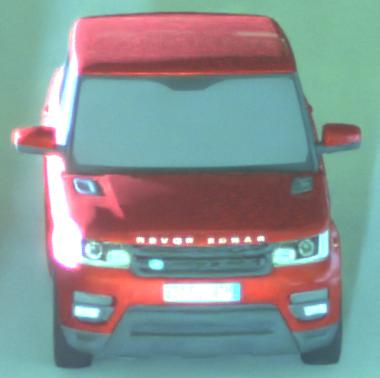
Make: Land Rover
Model: Range Rover Sport 5.0 V8 SC
Detailed model: Range Rover Sport (II)
Model produced from: 2013/09
Model produced until: 2015/07
Doors: 5
Color: red
Road condition: dry road
Daytime: night
Contrast: high contrast